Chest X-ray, PA view. Patient: 63 years old, sex F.
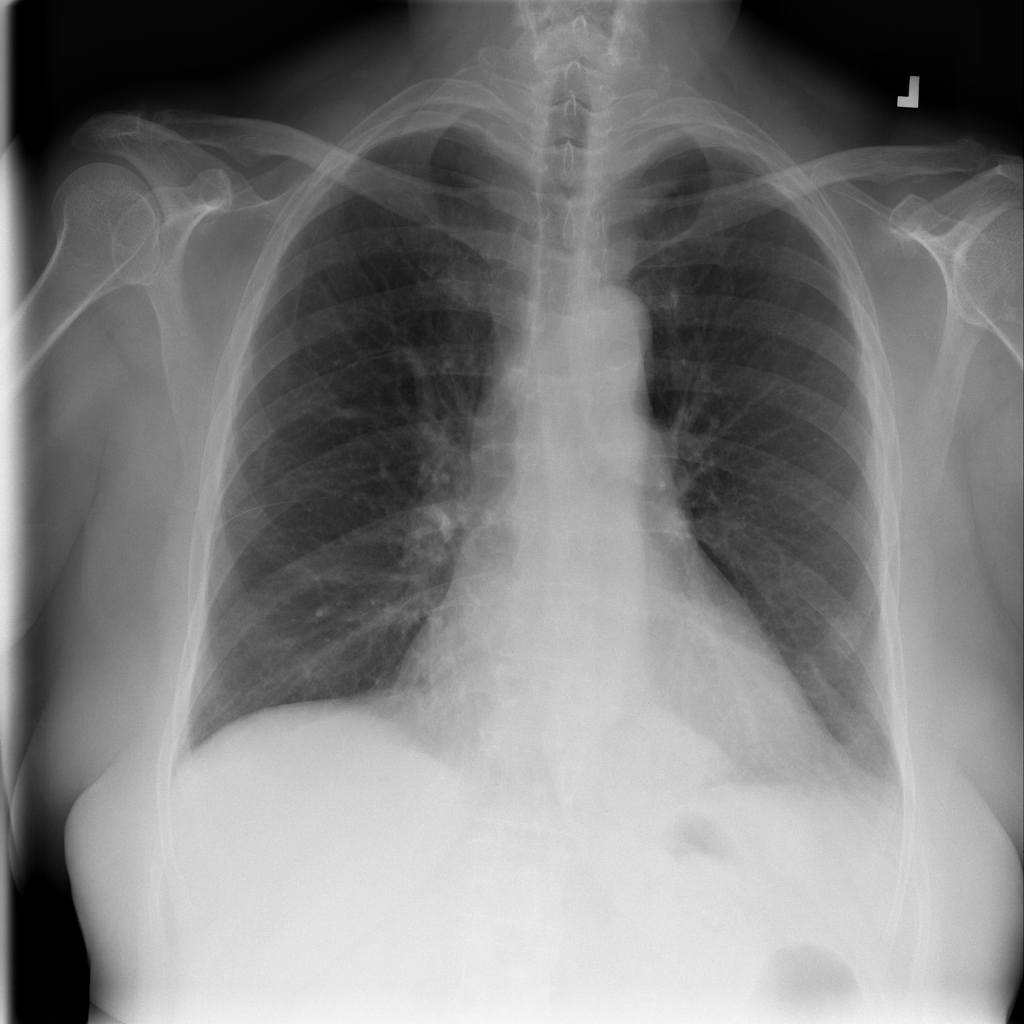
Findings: Hernia, Mass